Field crop: maize
Growth stage: 2
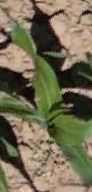
Species: maize